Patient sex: M
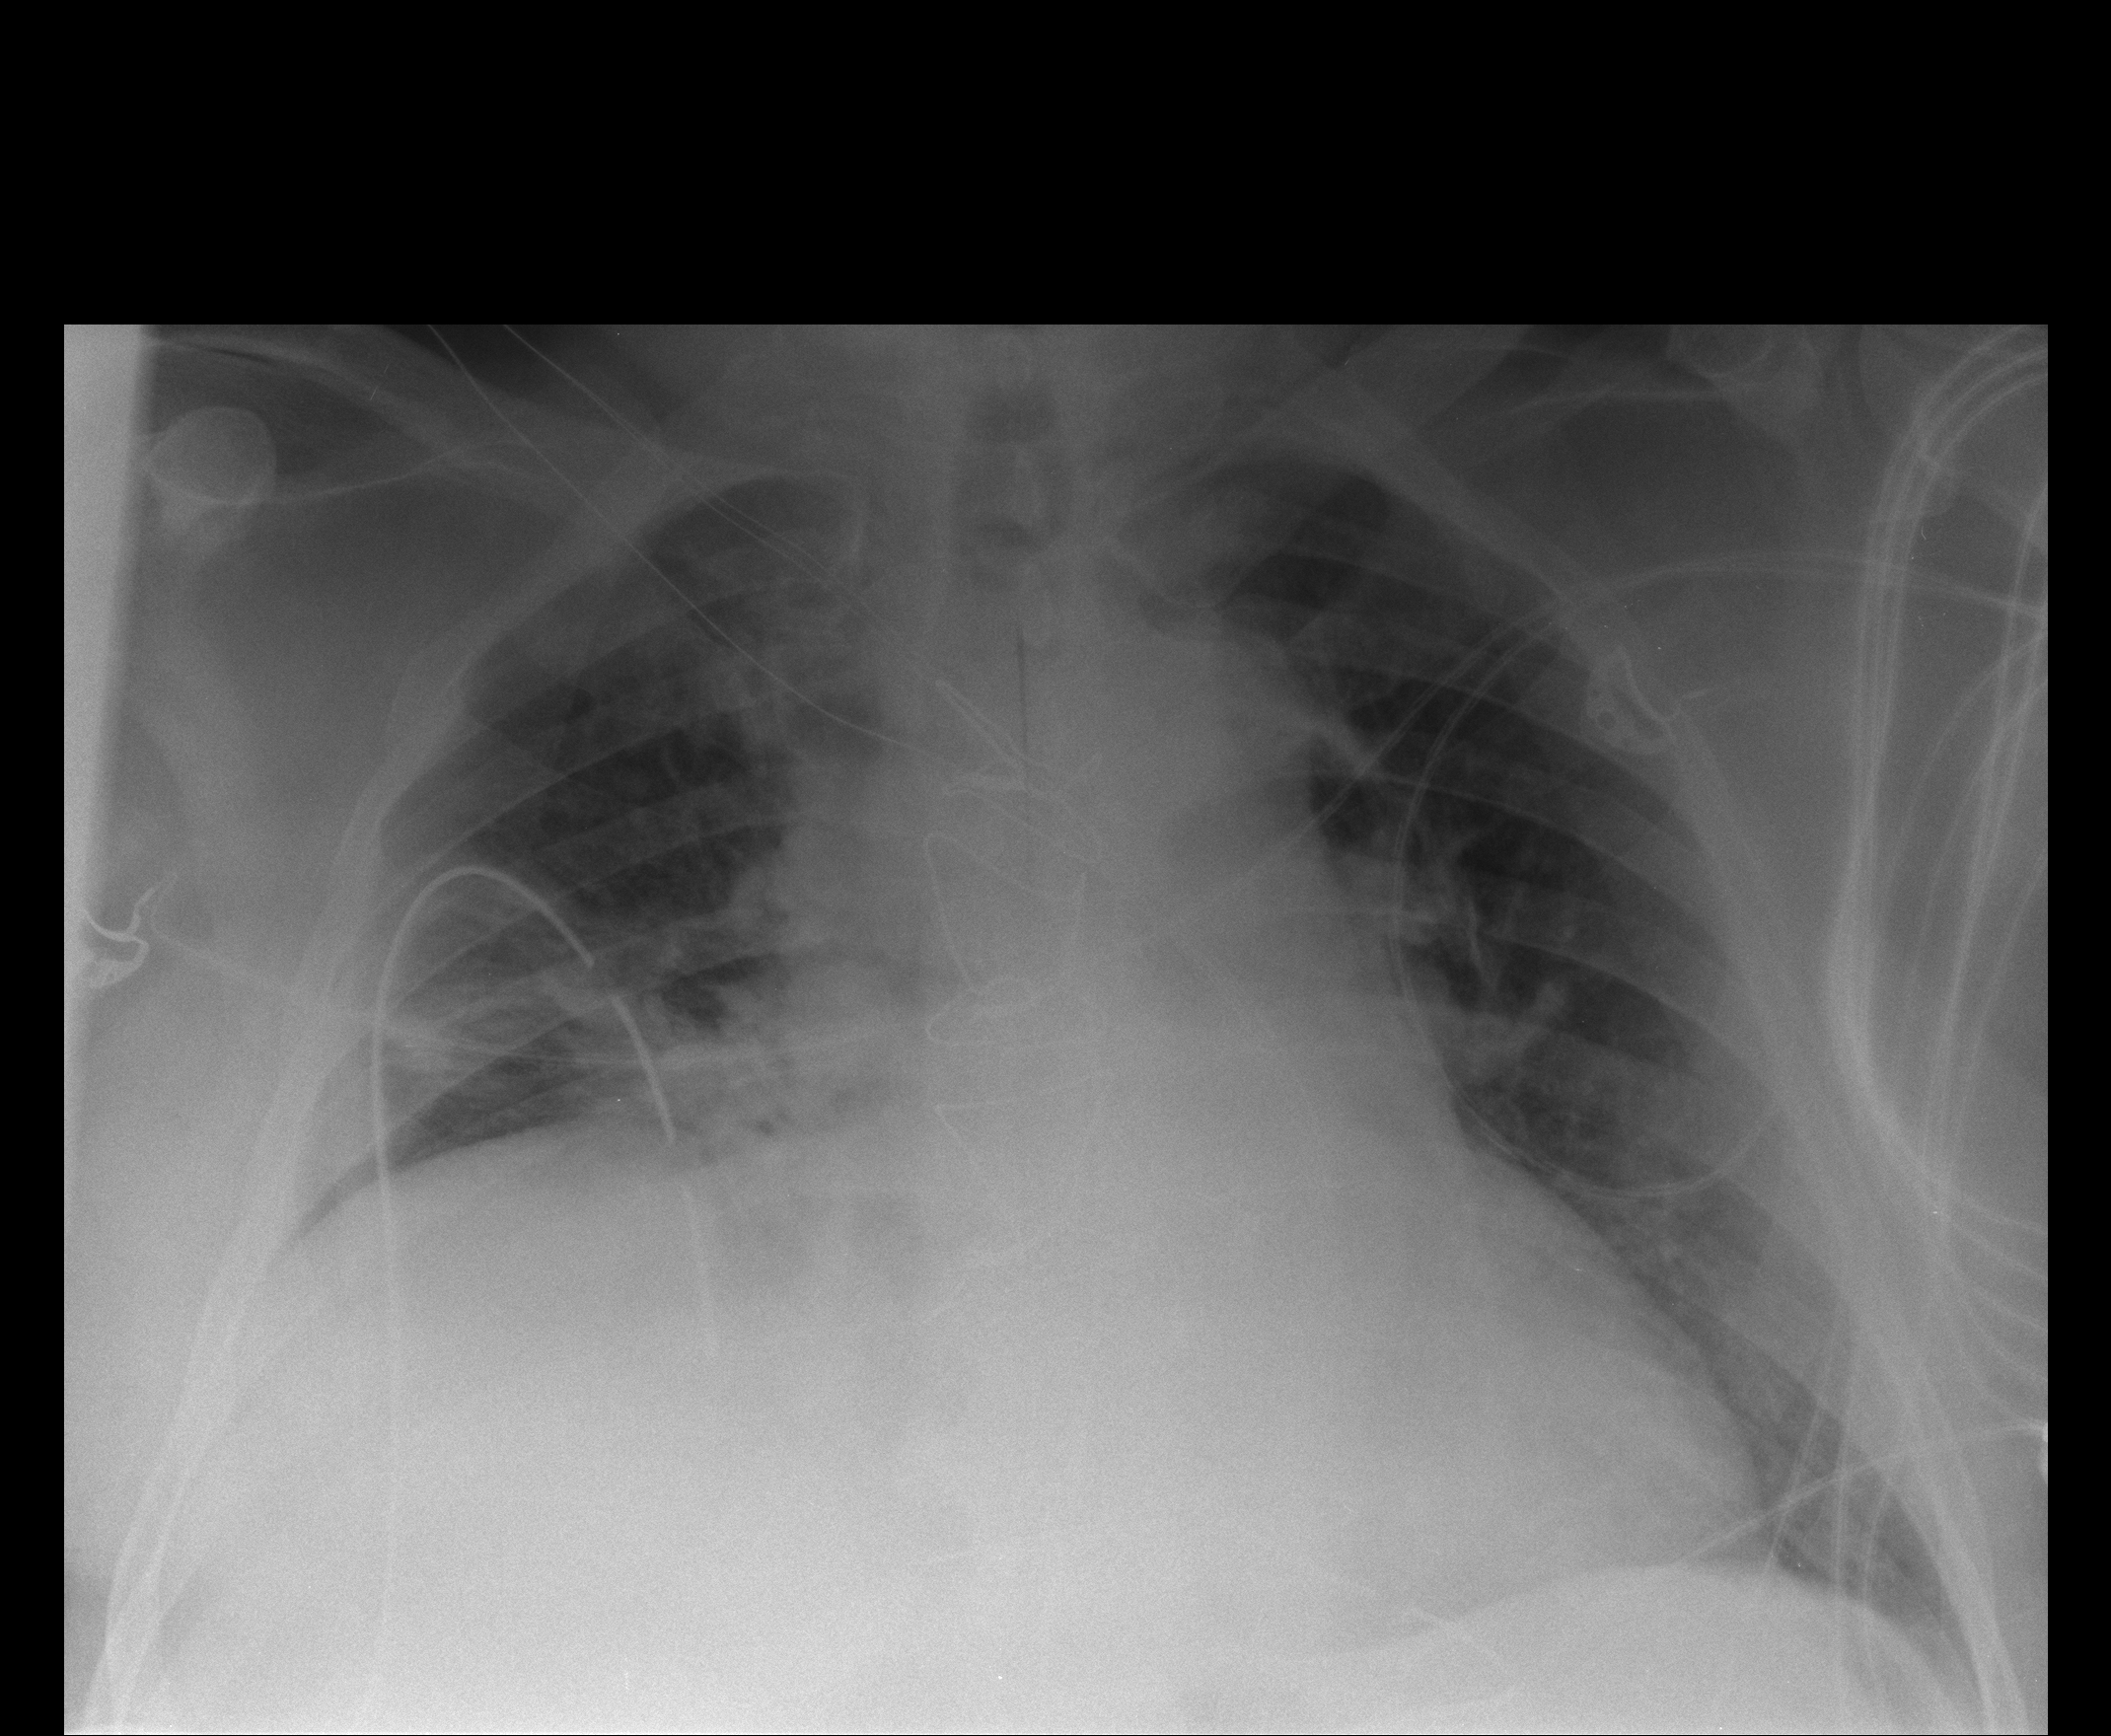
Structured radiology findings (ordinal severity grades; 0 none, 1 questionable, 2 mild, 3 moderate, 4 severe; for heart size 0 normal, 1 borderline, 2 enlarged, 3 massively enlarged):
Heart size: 2
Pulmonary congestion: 3
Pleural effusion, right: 2
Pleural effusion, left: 0
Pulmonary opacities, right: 1
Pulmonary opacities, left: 0
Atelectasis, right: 3
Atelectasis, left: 1